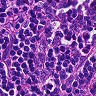
Metastatic tissue present: no